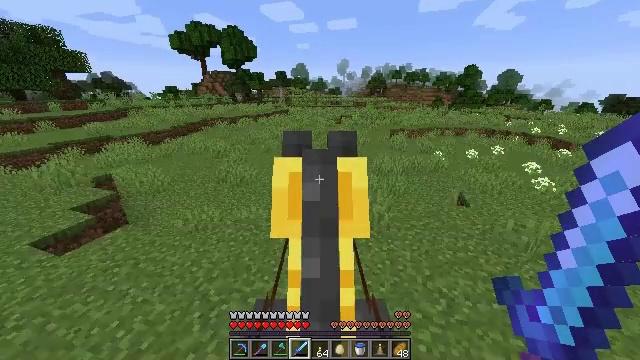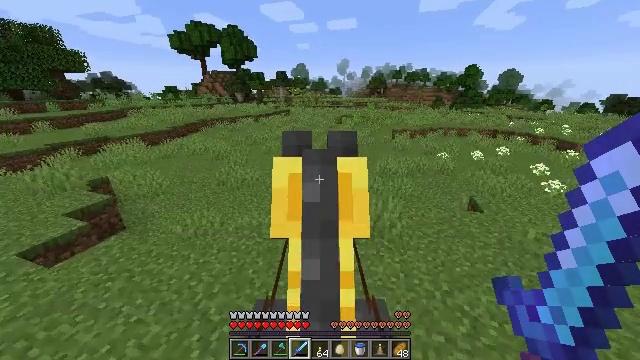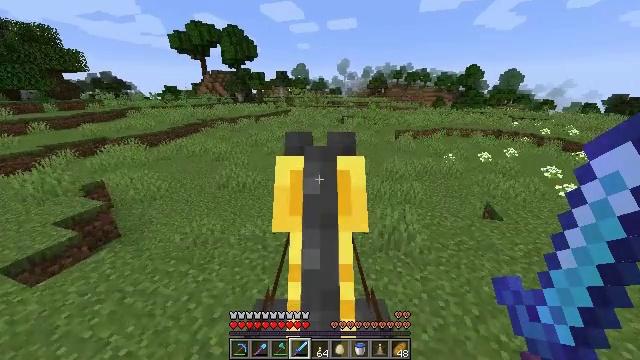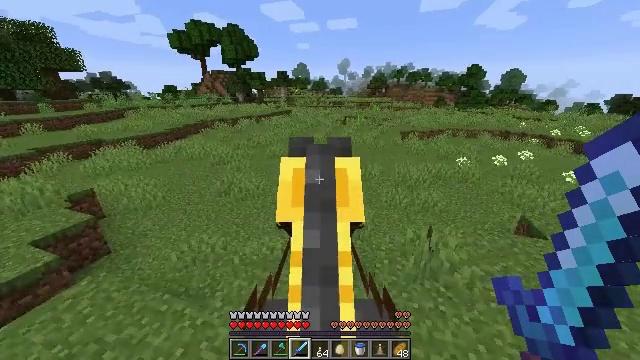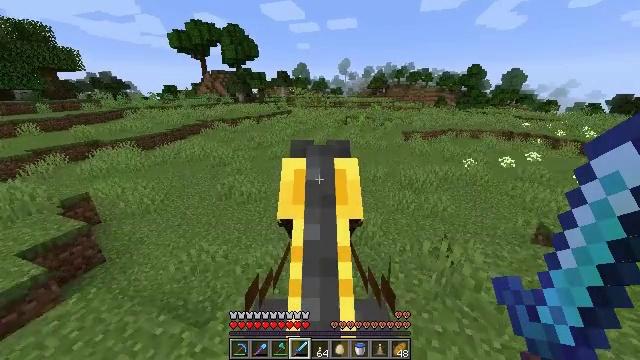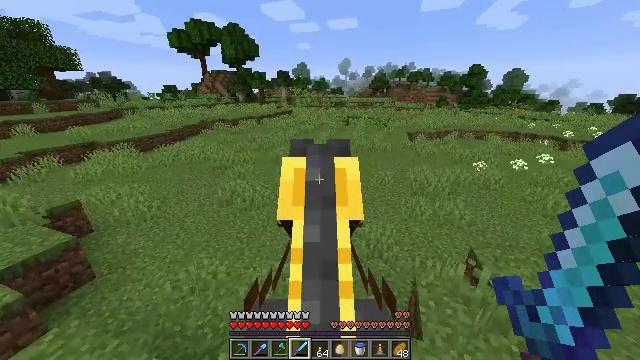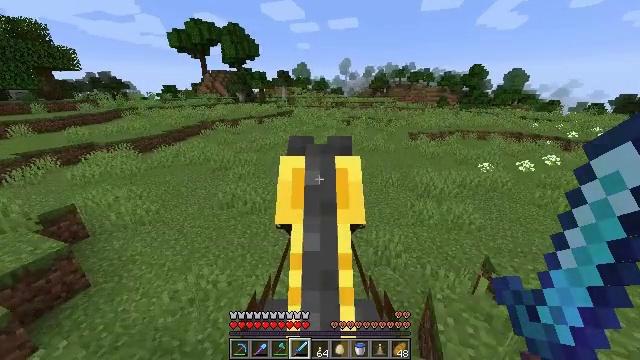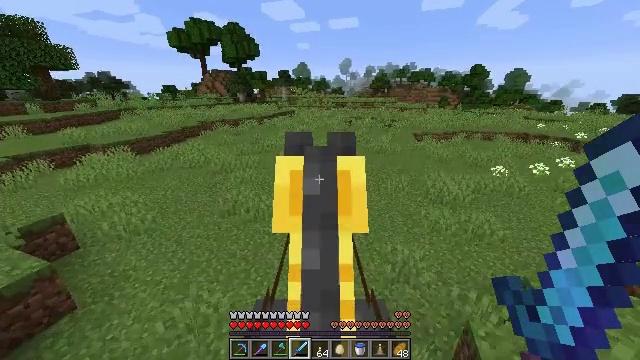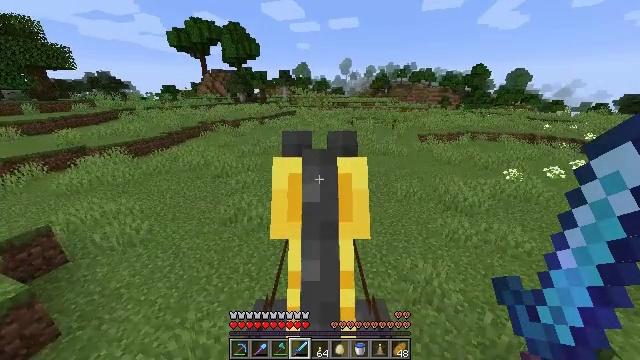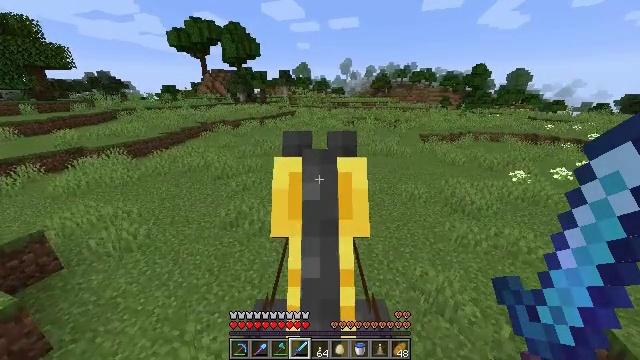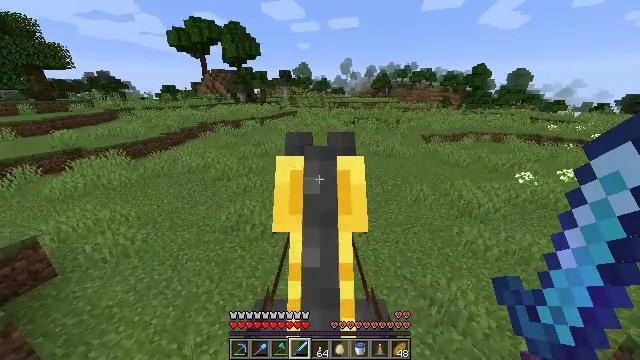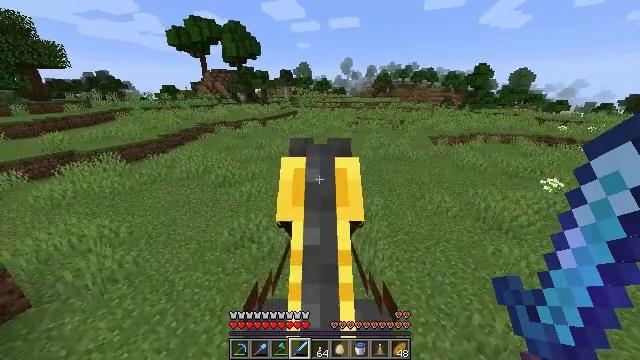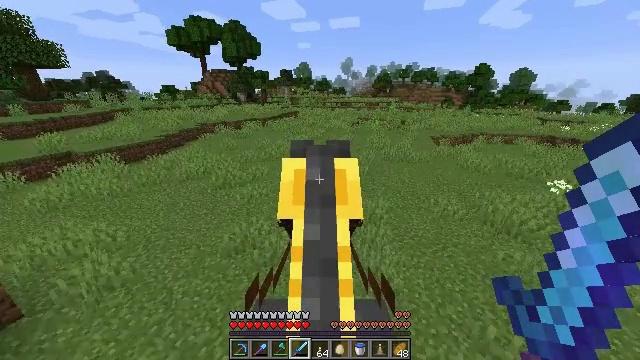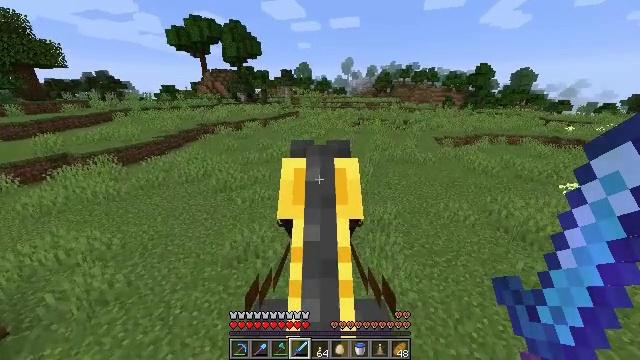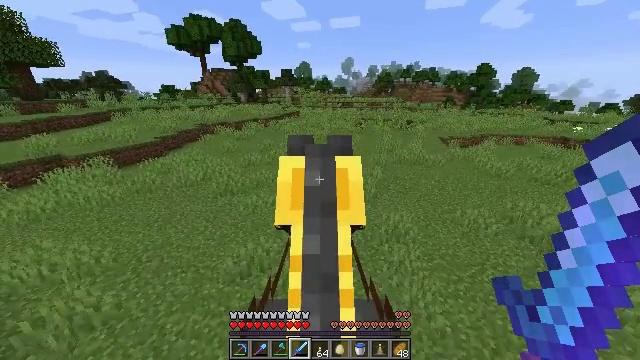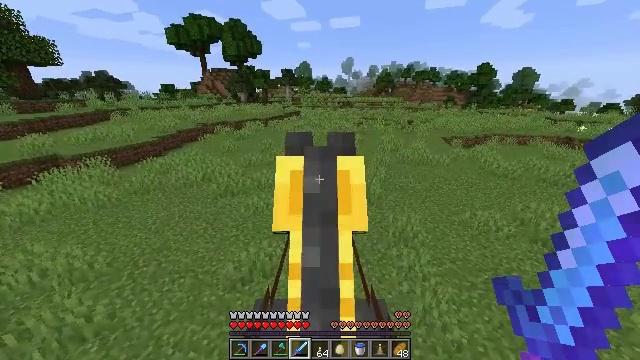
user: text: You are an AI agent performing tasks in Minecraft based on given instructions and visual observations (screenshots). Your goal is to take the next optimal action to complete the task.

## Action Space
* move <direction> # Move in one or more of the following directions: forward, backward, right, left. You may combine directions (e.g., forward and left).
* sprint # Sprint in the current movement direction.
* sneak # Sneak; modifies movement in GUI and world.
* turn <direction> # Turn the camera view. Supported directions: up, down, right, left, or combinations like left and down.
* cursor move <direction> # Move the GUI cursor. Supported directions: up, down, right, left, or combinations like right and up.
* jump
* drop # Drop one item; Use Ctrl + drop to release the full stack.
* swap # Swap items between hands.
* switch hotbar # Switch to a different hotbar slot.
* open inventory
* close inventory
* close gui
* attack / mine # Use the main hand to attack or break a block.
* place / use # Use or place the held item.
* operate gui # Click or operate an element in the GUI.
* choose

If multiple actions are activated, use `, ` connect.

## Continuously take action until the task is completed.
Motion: motion action
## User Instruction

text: Attack the sandstone to break it.
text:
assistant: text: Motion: move forward and move left, sprint
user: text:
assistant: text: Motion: move forward and move left, sprint
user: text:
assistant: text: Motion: move forward and move left, sprint
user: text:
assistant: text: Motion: move forward and move left, sprint
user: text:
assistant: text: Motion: move forward and move left, sprint
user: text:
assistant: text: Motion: move forward and move left, sprint
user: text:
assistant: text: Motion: move forward and move left, sprint
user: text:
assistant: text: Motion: move forward and move left, sprint
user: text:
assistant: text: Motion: move forward and move left, sprint
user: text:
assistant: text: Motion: move forward and move left, sprint
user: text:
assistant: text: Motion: move forward and move left, sprint
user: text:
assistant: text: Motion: move forward and move left, sprint
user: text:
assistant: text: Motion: move forward and move left, sprint
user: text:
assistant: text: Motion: move forward and move left, sprint
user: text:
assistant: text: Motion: move forward and move left, sprint
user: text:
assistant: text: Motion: move forward and move left, sprint
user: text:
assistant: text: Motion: move forward and move left, sprint
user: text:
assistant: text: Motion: move forward and move left, sprint
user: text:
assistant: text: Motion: move forward and move left, sprint
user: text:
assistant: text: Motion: move forward and move left, sprint
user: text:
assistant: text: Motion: move forward and move left, sprint
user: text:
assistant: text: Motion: move forward and move left, sprint
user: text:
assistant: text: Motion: move forward and move left, sprint
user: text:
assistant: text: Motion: move forward and move left, sprint
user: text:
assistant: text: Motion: move forward and move left, sprint
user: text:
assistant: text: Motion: move forward and move left, sprint
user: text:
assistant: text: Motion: move forward and move left, sprint
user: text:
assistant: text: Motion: move forward and move left, sprint
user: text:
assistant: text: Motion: move forward and move left, sprint
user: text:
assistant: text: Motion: move forward and move left, sprint